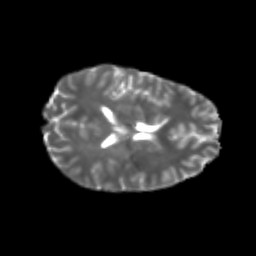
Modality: T2w
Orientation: axial
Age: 22
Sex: male
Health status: healthy
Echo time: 0.074 s